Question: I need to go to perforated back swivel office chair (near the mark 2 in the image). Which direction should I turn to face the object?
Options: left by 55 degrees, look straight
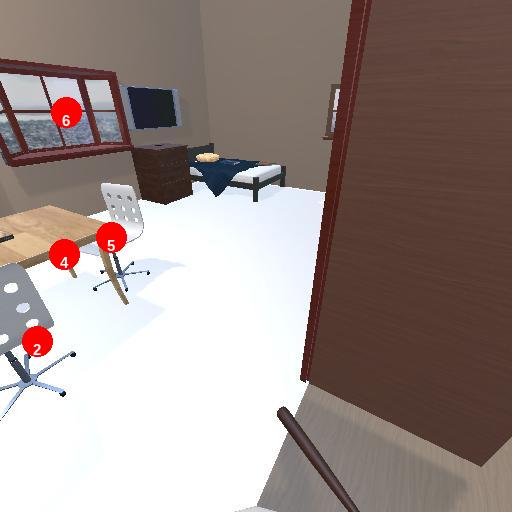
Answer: left by 55 degrees